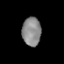
Tissue: prostate
Cell type: Myeloid cells
Senescence score: 0.7358
Nuclear area (px): 526
Mean DAPI intensity: 137.772